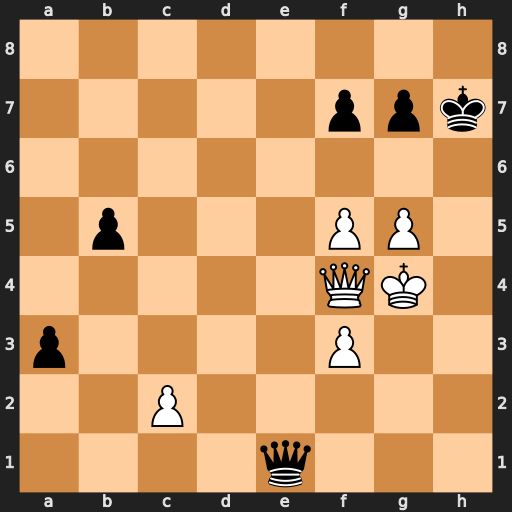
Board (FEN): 8/5ppk/8/1p3PP1/5QK1/p4P2/2P5/4q3
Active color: w
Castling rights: -
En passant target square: -
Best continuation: g6+ fxg6 fxg6+ Kxg6 Qf5+ Kh6 Qh5#